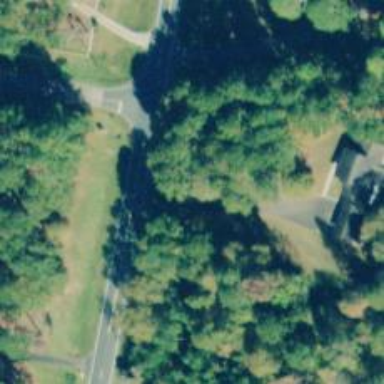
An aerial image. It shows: Driveway leading to service road.